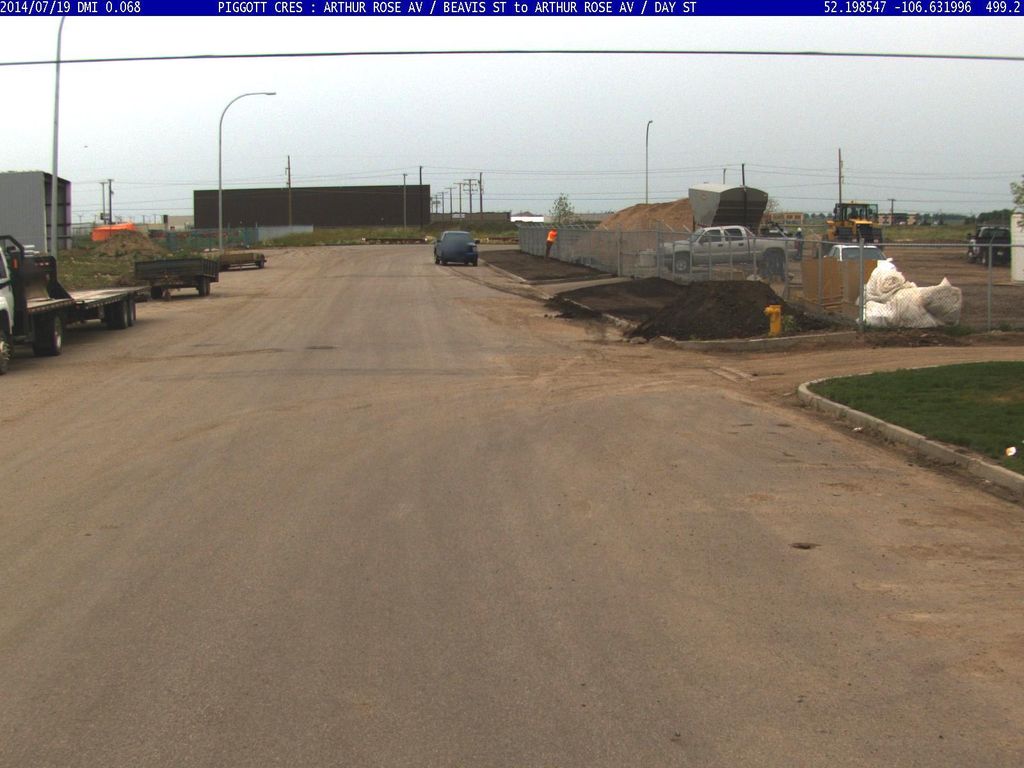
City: saskatoon